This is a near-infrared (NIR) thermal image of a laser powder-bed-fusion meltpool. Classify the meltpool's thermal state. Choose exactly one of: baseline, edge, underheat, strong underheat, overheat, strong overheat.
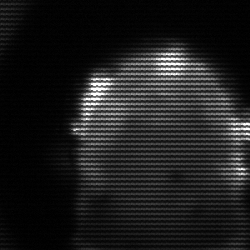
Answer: baseline